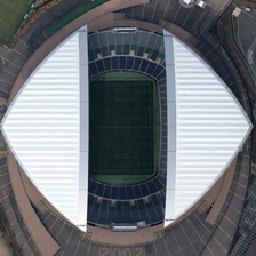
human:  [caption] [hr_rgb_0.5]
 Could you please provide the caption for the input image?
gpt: A stadium is near several parking lots.

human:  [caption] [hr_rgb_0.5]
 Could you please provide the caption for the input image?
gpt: The stadium is close to several parking lots.

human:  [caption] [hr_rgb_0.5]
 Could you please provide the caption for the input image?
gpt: A stadium is near several parking lots.

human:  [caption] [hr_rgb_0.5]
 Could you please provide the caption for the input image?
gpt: A large stadium is located near several parking lots.

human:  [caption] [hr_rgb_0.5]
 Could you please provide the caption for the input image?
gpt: A stadium is near several parking lots.